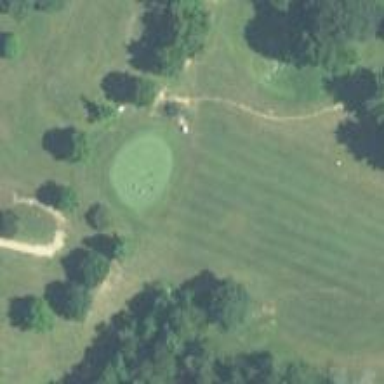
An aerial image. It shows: View of golf hole.